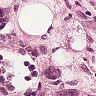
Metastatic tissue present: yes